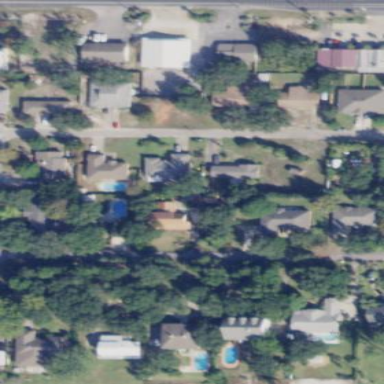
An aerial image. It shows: This residential area consists of single-family homes.